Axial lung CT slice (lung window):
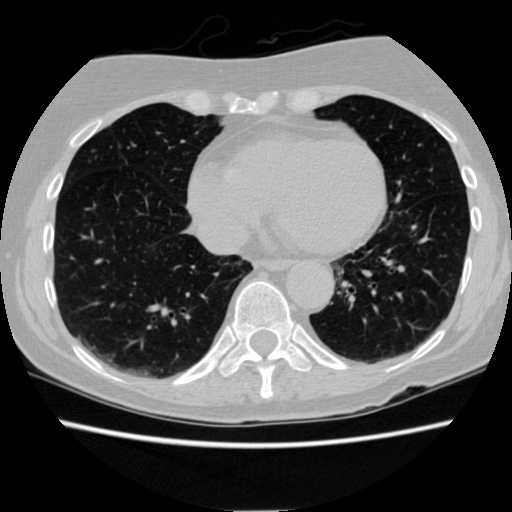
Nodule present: no